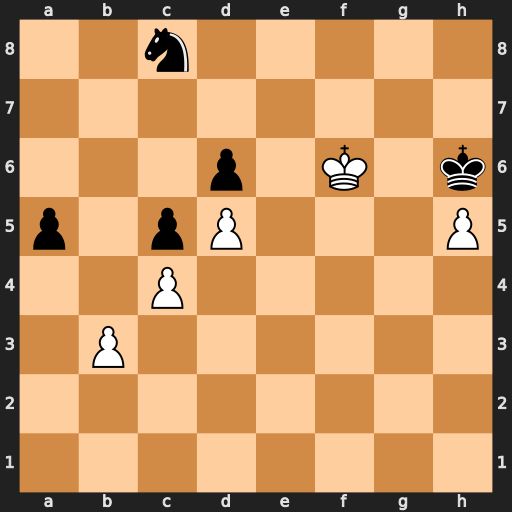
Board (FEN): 2n5/8/3p1K1k/p1pP3P/2P5/1P6/8/8
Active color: w
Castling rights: -
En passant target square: -
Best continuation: Ke6 Kxh5 Kd7 Nb6+ Kxd6